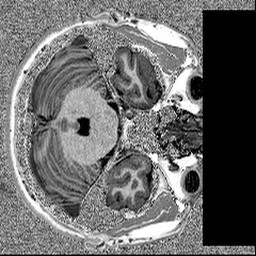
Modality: MP2RAGE
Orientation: axial
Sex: male